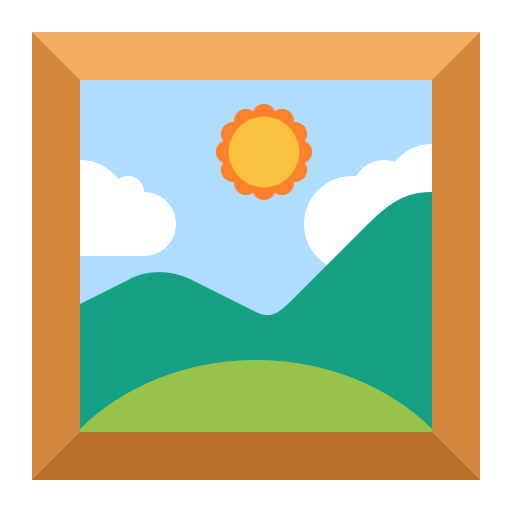
framed picture flat